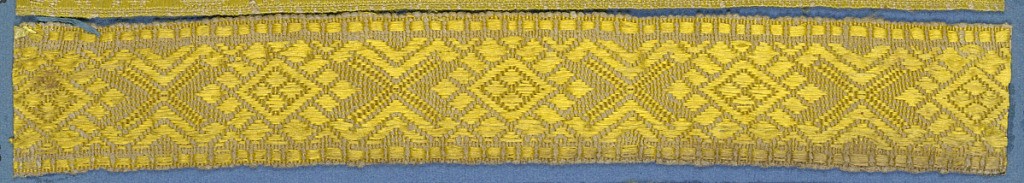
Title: Trimming
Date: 19th century
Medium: silk Technique: woven
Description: Yellow trimming fragment in a design of lozenge shapes and crosses.